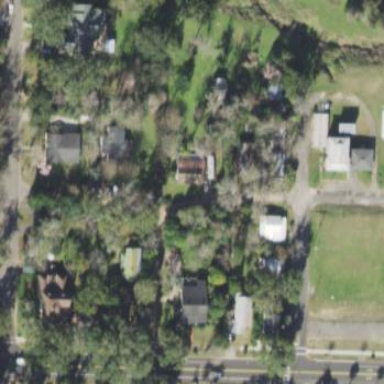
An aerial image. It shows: Residential area composed of single-family homes.